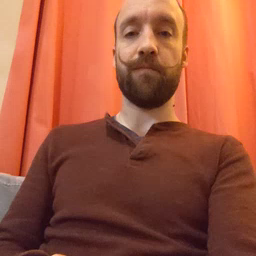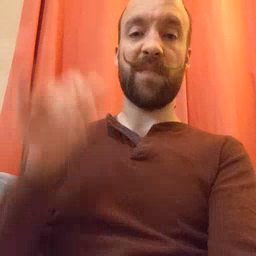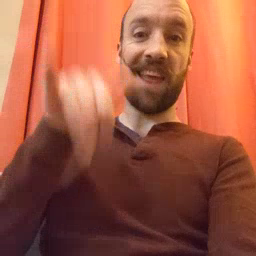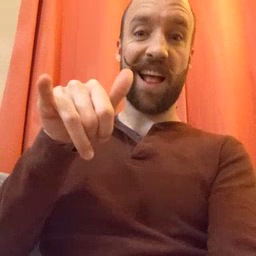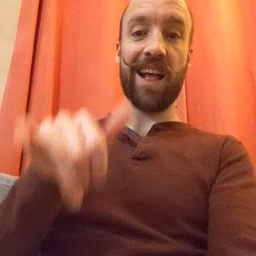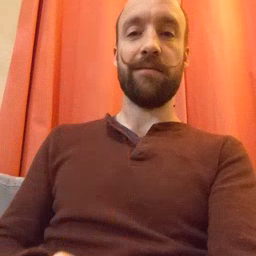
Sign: that